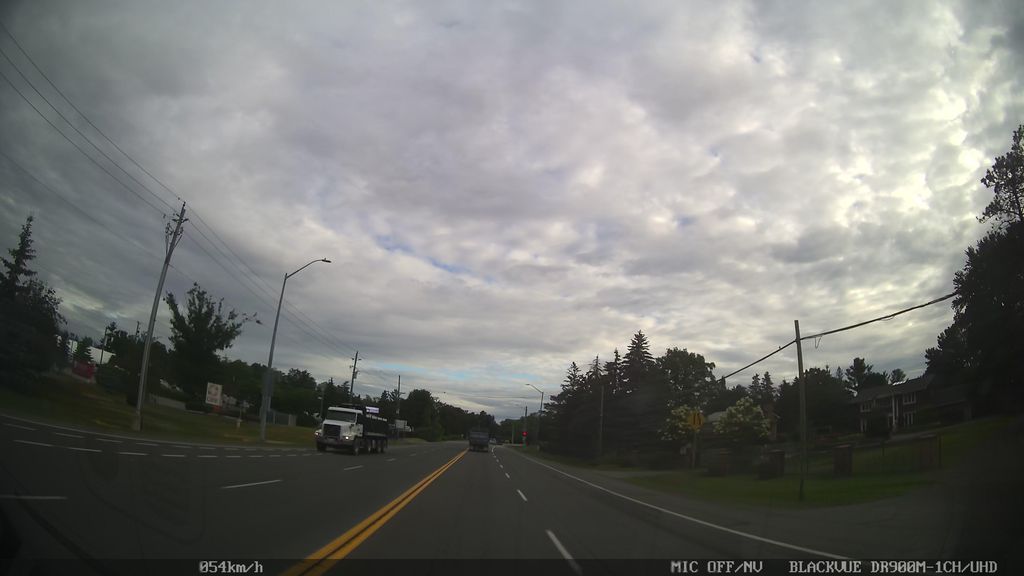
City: ottawa-gatineau